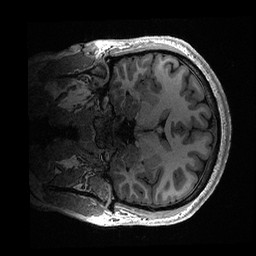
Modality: T1w
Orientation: coronal
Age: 20
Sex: male
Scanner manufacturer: ge
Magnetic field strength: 3 T
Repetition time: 0.006952 s
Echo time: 0.00292 s